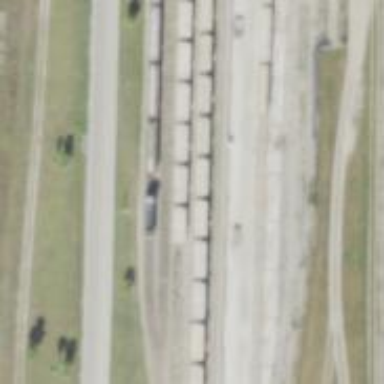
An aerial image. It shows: Rail spur service.